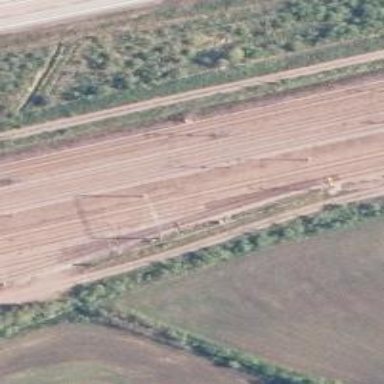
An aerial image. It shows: Wedge is used for the railway derail.